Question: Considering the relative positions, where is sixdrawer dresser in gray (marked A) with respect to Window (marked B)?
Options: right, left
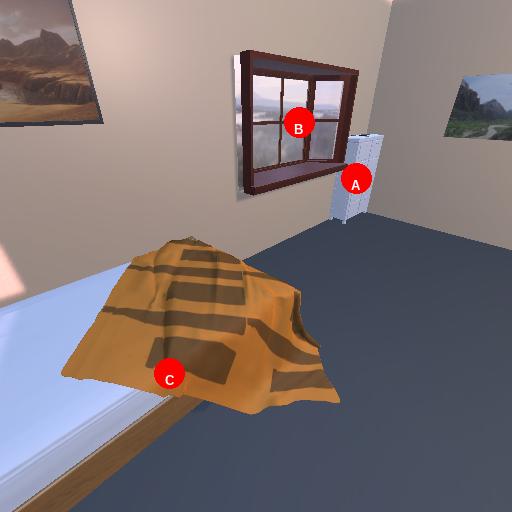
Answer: right